Field crop: maize
Growth stage: 2
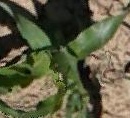
Species: maize